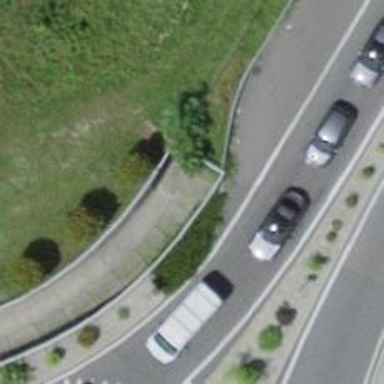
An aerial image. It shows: Tunnel footway.